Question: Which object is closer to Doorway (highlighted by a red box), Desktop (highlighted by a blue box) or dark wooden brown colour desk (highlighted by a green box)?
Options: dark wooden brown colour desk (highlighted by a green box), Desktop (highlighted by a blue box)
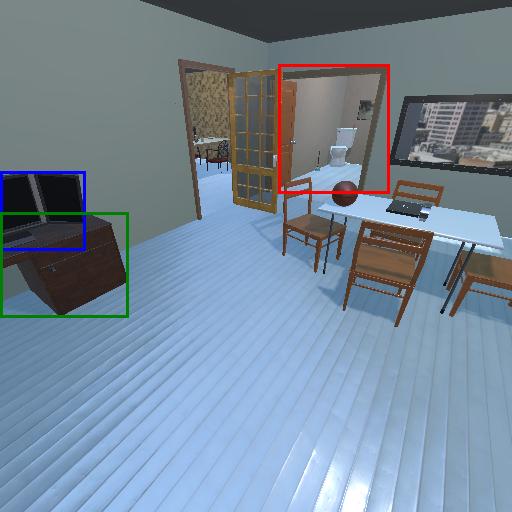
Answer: dark wooden brown colour desk (highlighted by a green box)